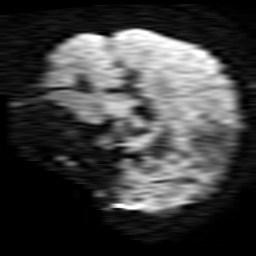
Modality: TRACE
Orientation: sagittal
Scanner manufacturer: ge
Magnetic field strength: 1.5 T
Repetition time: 7.15 s
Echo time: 0.0997 s